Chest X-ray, AP view. Patient: 26 years old, sex F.
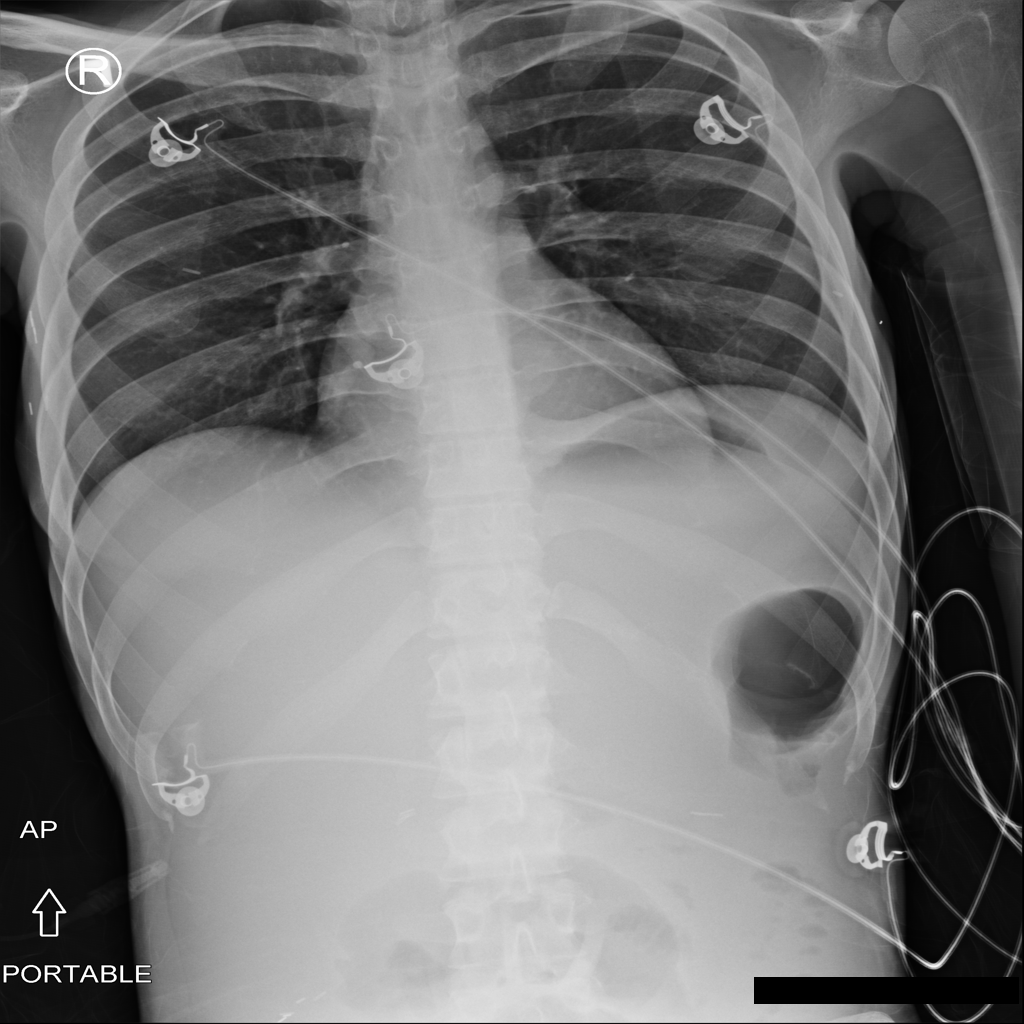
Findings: Consolidation